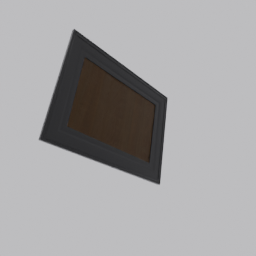
Label: decoration